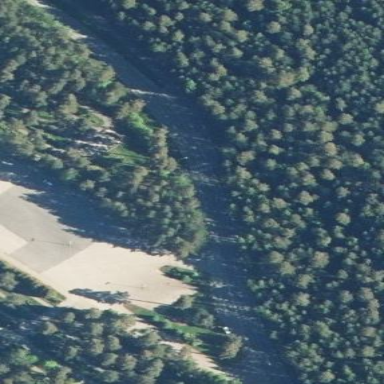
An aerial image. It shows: Forest area.